Question: How to add multiple buttons in UITableview commit editing style, I need to show a more button with delete button.

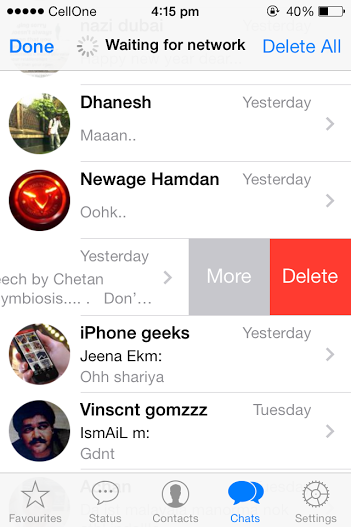
Answer: As it is not possible using public 'API'.
So better you can do the custom implementation of 'UITableView'
Please follow <URL>